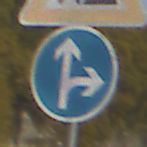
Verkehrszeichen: VorgeschriebeneFahrtrichtungGeradeausOderRechts
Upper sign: Arbeitsstelle
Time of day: MorningAfternoon
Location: Outdoor (Suburban)
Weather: PartlyCloudy
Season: NotSpecified
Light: Natural